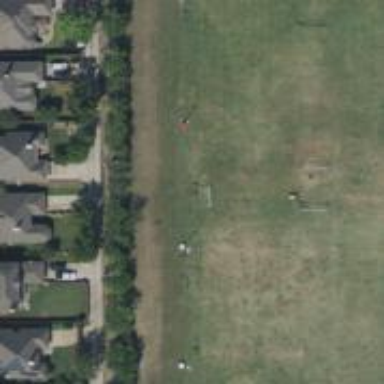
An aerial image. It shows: Soccer pitch with grass surface for leisure land.